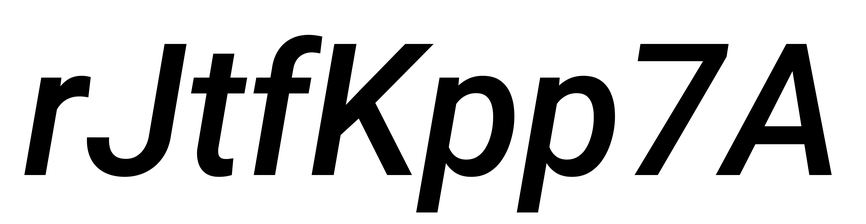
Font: Roboto-Italic_Medium_Italic